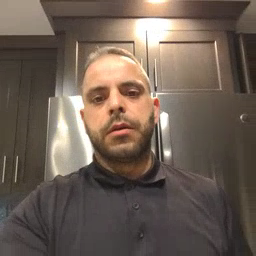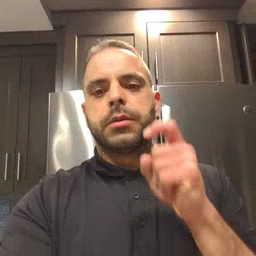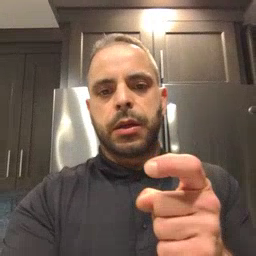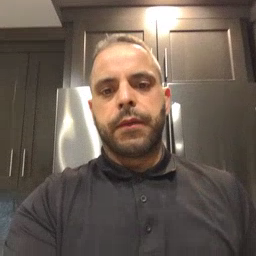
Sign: gift